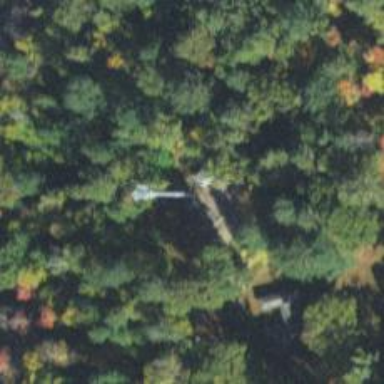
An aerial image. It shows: Communication mast tower.